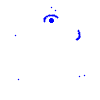
Particle: electron